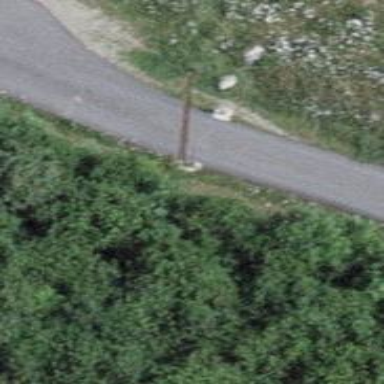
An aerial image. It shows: Lift gate barrier.